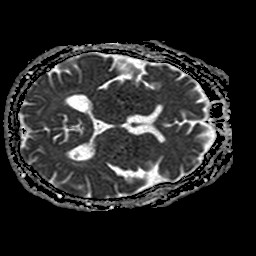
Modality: ADC
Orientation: axial
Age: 57
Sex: male
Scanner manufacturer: philips
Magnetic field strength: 1.5 T
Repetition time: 3.643 s
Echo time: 0.09255 s